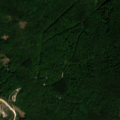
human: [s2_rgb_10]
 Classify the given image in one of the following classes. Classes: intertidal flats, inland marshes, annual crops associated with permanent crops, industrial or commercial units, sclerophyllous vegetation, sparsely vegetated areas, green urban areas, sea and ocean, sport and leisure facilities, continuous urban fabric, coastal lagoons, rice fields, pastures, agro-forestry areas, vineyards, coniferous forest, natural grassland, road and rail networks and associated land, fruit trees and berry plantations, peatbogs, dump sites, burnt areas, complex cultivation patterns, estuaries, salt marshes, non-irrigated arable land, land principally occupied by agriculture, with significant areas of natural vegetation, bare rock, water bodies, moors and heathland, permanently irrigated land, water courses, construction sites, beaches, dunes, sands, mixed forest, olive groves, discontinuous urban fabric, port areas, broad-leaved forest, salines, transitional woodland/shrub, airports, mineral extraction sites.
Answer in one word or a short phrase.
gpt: broad-leaved forest, transitional woodland/shrub